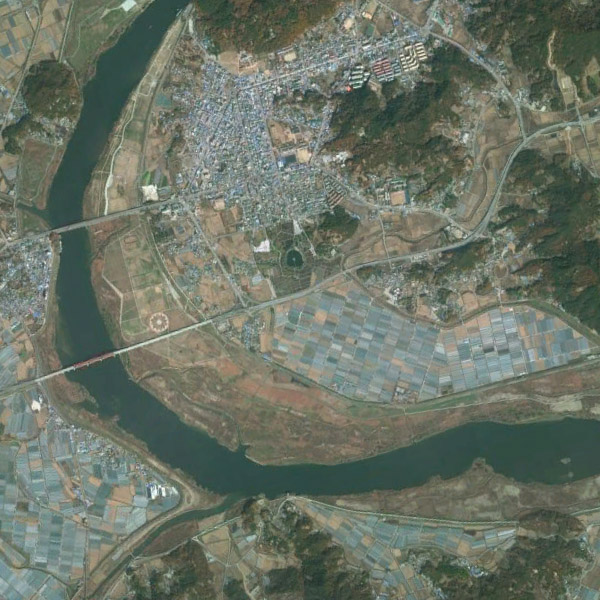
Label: River